Field crop: maize
Growth stage: 2
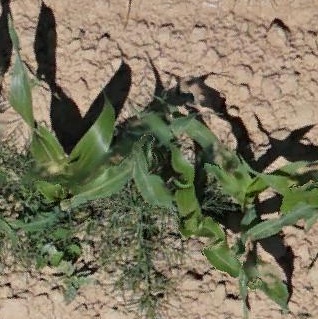
Species: maize